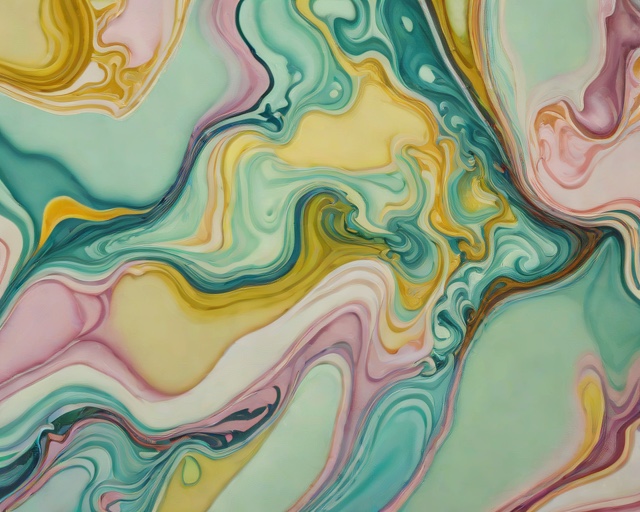
Category: New Baby